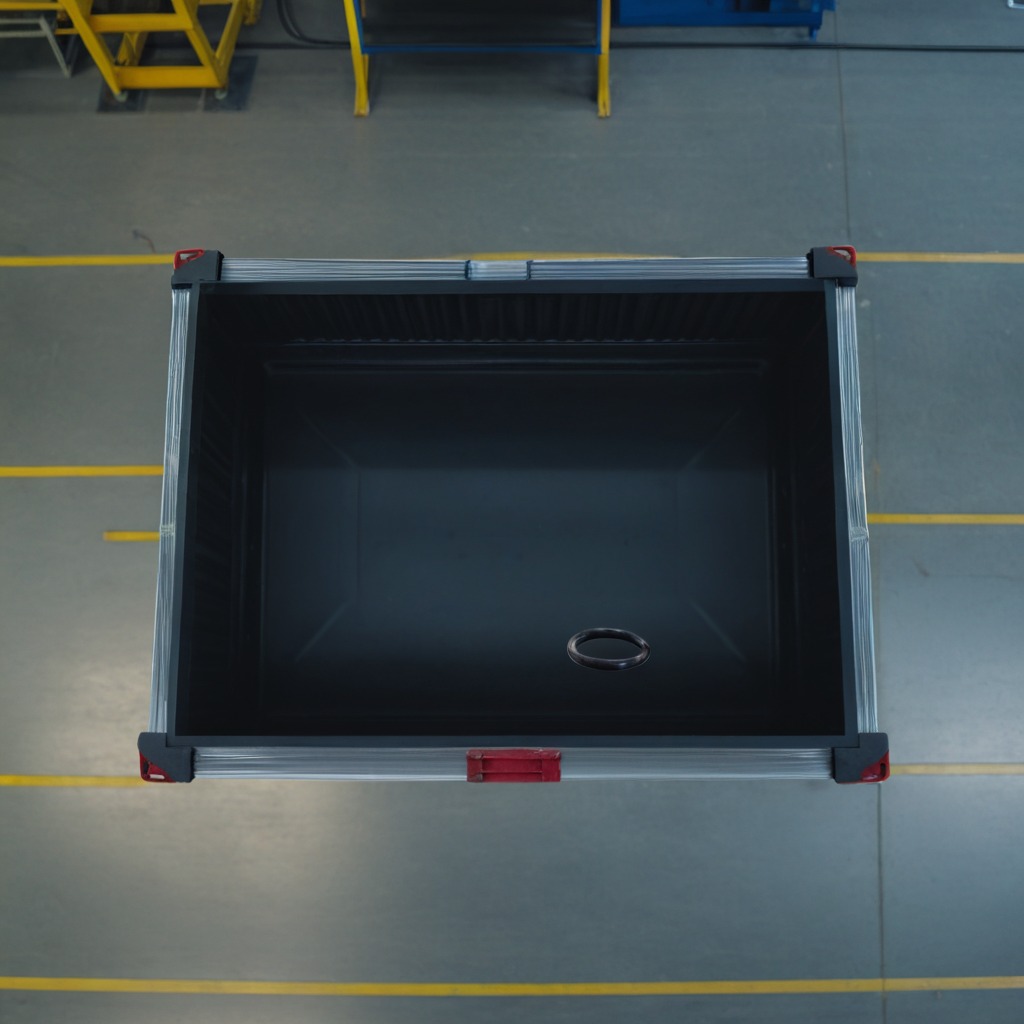
A rubber O-ring is lying on the toolbox surface.